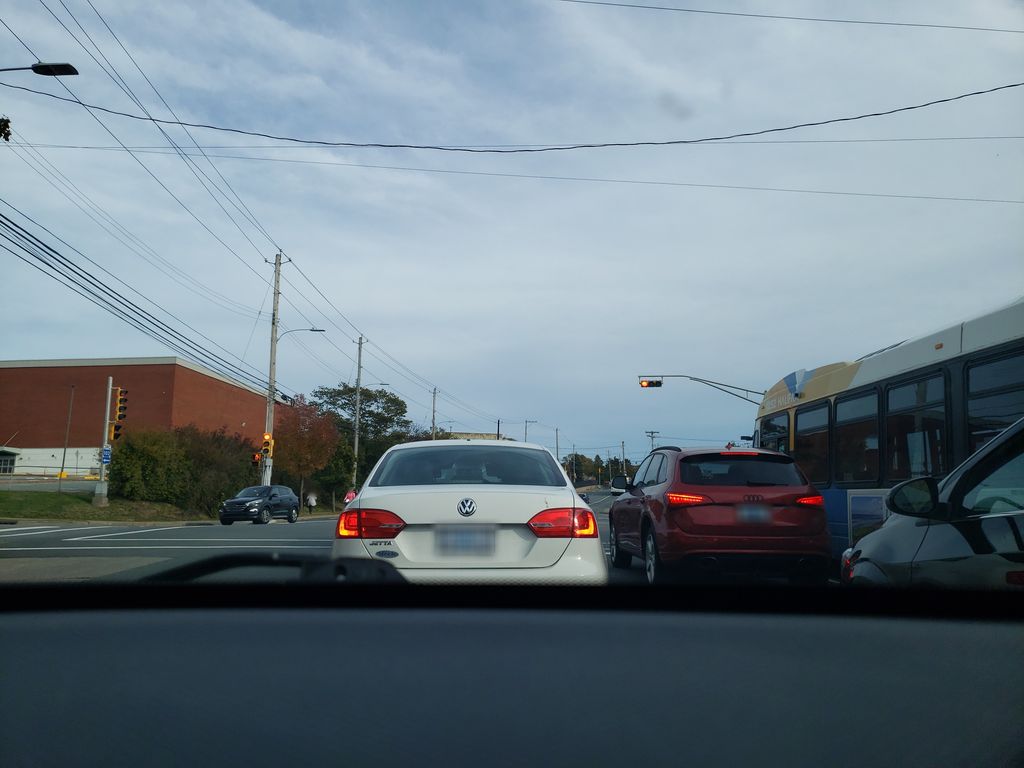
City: halifax